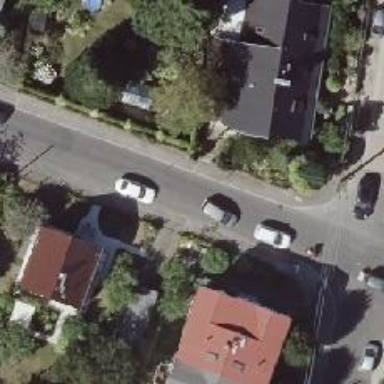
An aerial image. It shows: Asphalt footway.